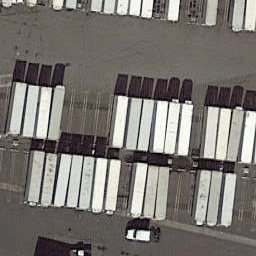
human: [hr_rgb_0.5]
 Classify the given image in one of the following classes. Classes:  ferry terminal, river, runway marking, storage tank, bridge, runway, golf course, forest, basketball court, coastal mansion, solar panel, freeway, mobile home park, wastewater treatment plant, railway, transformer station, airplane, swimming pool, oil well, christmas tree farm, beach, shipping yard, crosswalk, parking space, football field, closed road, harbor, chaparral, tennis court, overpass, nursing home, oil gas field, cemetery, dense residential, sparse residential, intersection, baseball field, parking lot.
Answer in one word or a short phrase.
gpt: shipping yard